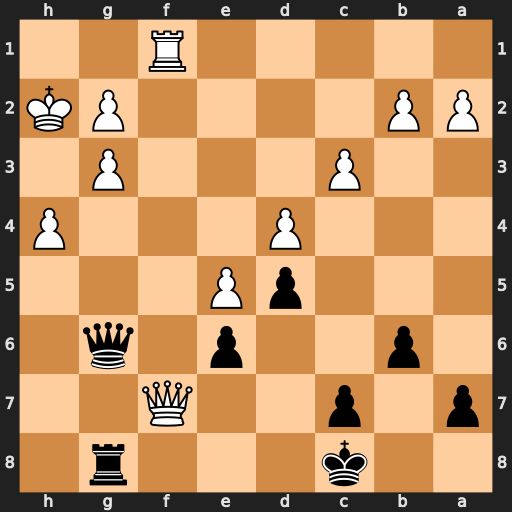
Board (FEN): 2k3r1/p1p2Q2/1p2p1q1/3pP3/3P3P/2P3P1/PP4PK/5R2
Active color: b
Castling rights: -
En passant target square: -
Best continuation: Qxg3+ Kg1 Qxg2#